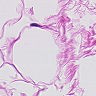
Metastatic tissue present: no